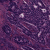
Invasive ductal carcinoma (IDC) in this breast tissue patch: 0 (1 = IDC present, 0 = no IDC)